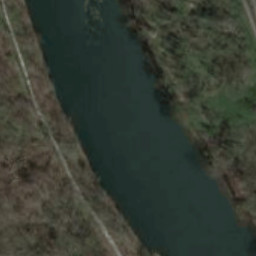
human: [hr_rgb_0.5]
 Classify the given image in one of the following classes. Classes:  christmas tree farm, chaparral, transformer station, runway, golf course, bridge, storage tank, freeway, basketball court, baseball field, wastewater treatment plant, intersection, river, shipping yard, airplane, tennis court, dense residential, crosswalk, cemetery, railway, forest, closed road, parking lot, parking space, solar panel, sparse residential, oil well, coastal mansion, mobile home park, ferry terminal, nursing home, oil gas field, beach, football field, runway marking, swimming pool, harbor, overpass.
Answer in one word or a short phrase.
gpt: river